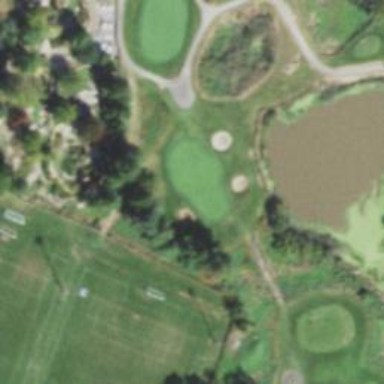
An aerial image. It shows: View of golf hole.